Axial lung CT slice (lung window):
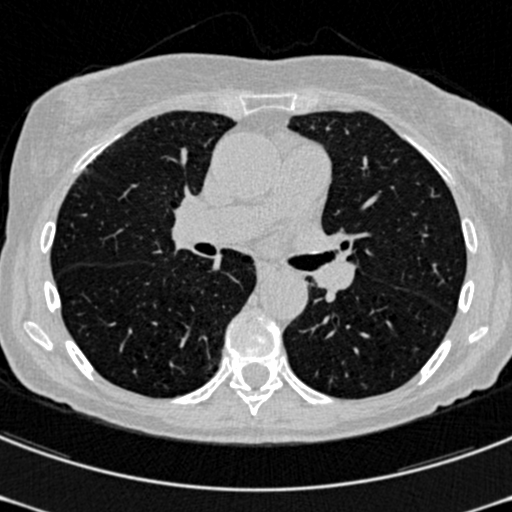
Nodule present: no